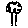
Label: tree